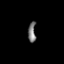
Tissue: lung
Cell type: Endothelial cells
Senescence score: 0.5615
Nuclear area (px): 150
Mean DAPI intensity: 122.02